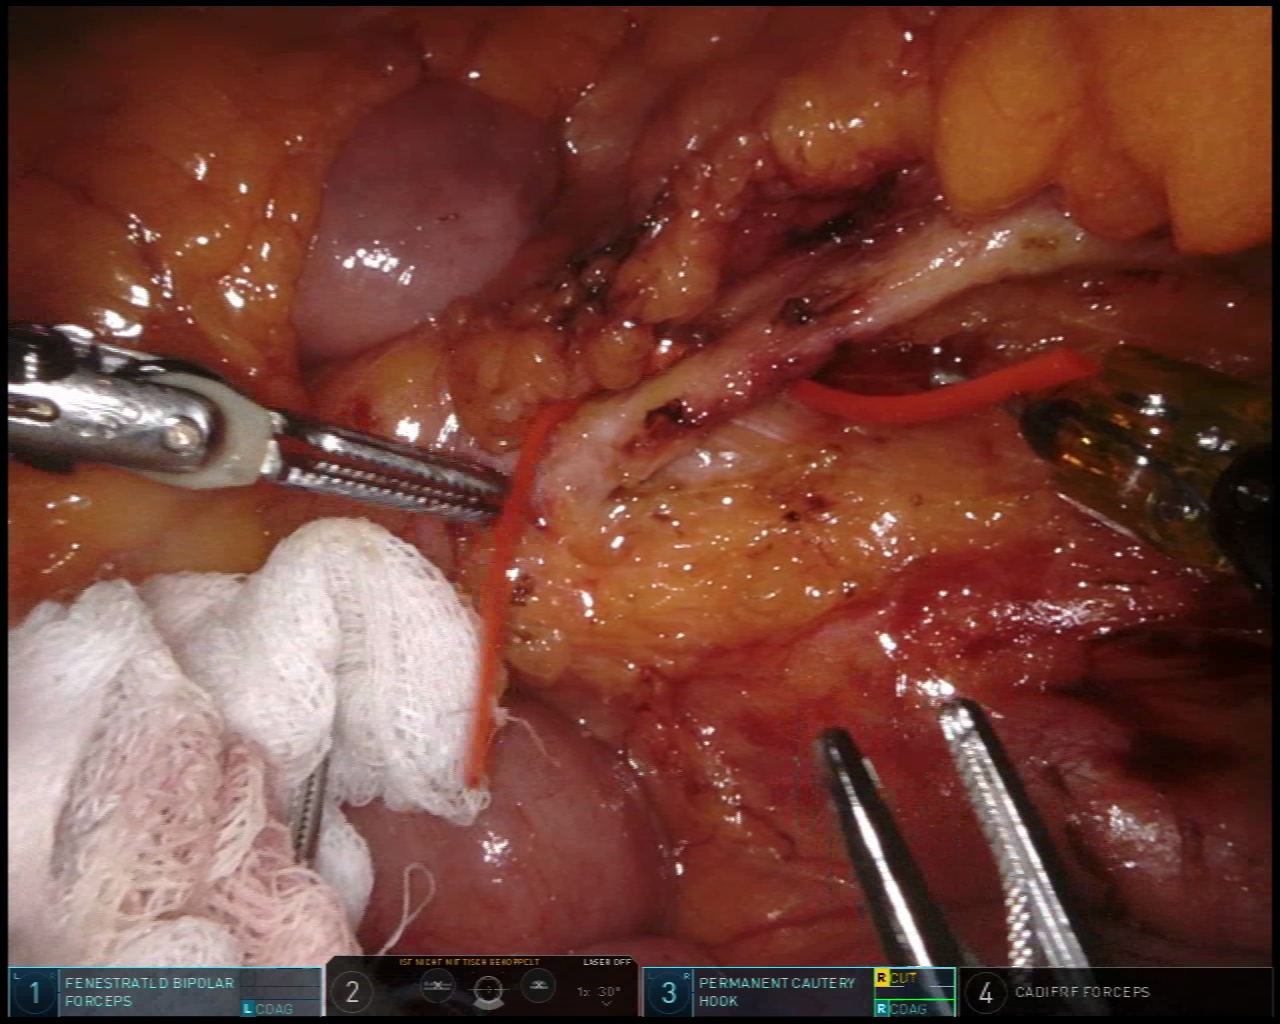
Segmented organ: inferior_mesenteric_artery
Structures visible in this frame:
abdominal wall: no
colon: no
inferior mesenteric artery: yes
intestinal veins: no
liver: no
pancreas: no
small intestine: yes
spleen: no
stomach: no
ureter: no
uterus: no
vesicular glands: no